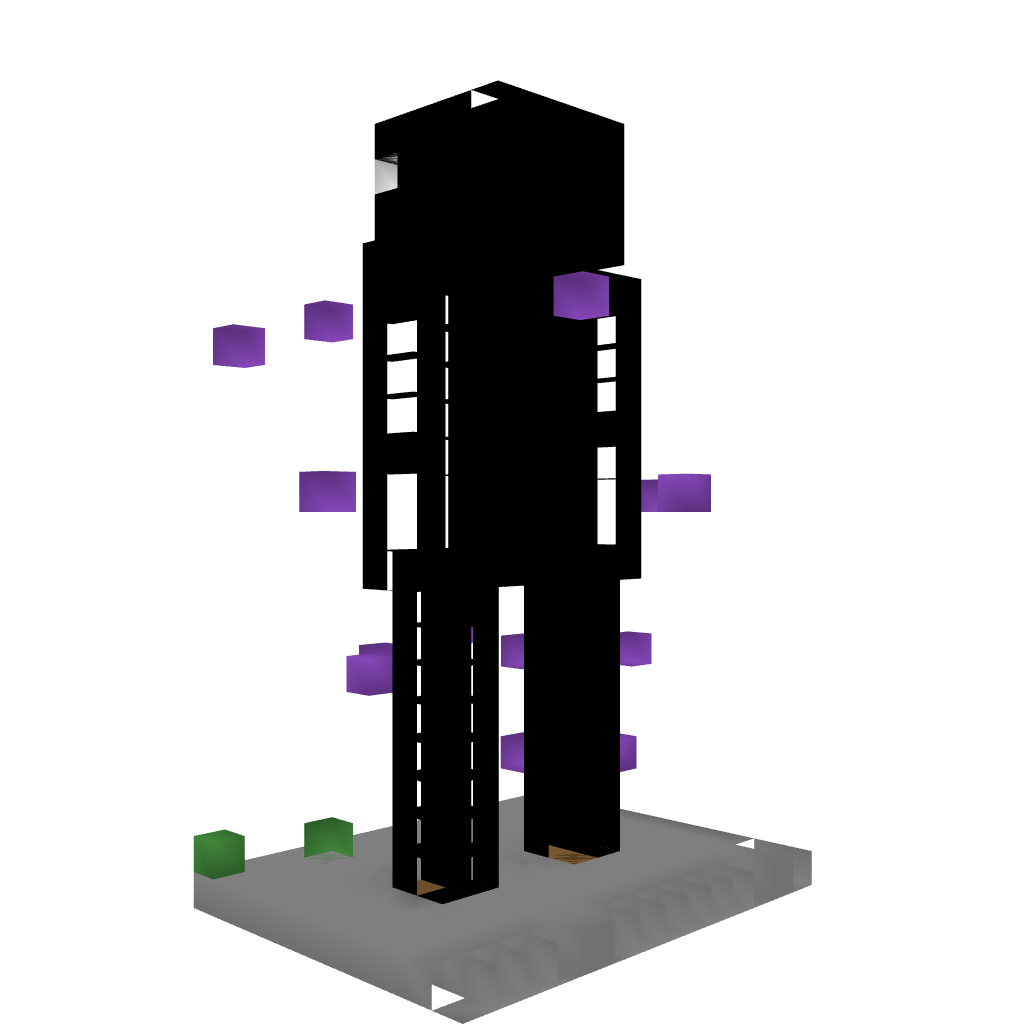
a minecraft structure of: Enderman good quality